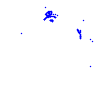
Particle: kaon